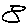
Label: triangle